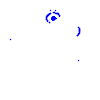
Particle: electron